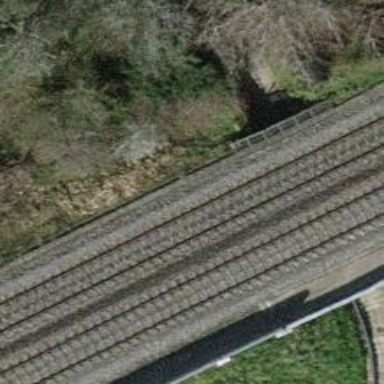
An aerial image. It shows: Railway bridge with electrified tracks and single contact line.